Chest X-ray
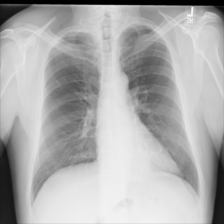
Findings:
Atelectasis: negative
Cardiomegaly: negative
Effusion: negative
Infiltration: negative
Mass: negative
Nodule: negative
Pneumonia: negative
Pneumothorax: negative
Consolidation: negative
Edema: negative
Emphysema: negative
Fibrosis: negative
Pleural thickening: negative
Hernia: negative